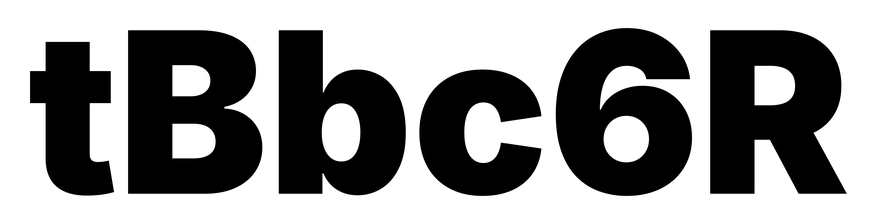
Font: Inter_Black